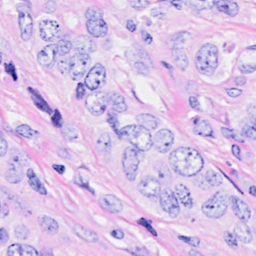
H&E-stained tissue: Breast